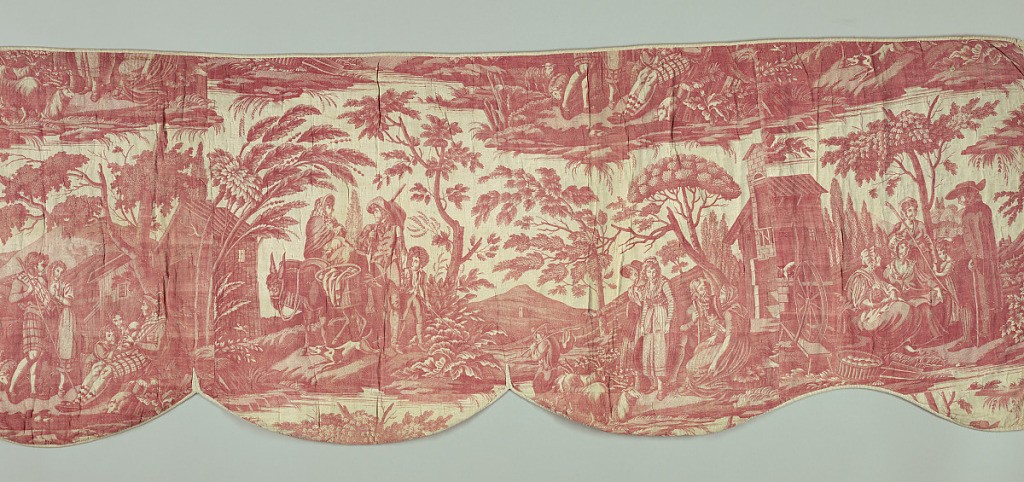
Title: Les bergers Ecossais
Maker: Favre Petitpierre, France, 1802–1818
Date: ca. 1815
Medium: cotton front, linen back, with cotton wadding between Technique: printed by engraved copper plate on plain weave
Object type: Valance
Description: Valance (cut edge at left)  made of pieces printed fabric and quilted.
Some pieces also mounted on the back.
Front faded, back less so.
Scenes of Scottish peasant life.